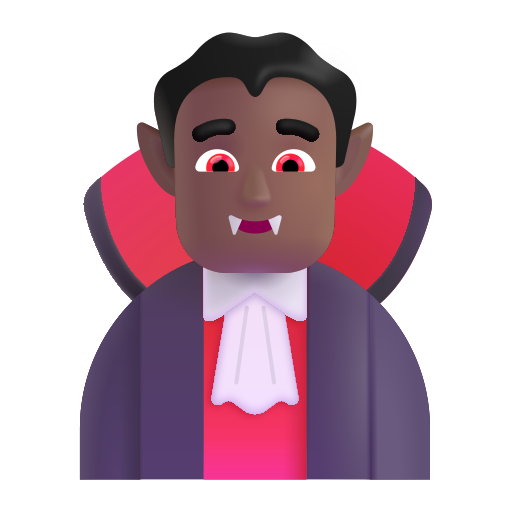
man vampire color  dark